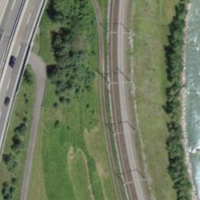
EUNIS habitat code: 57
Species observed at this site:
Ptyonoprogne rupestris